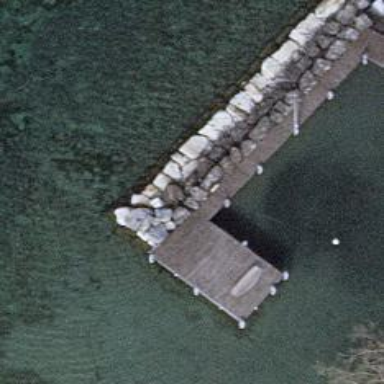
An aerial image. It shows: Man-made pier.